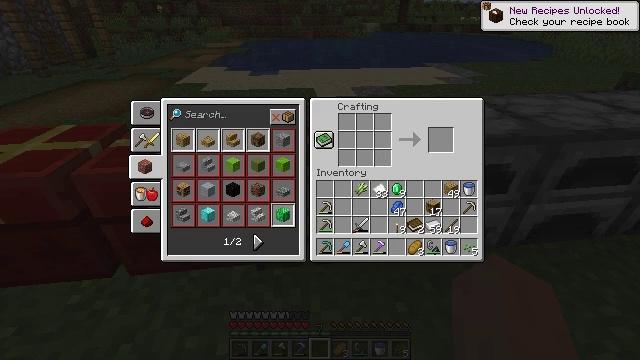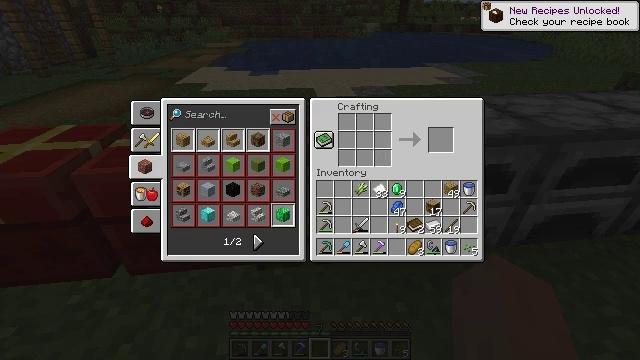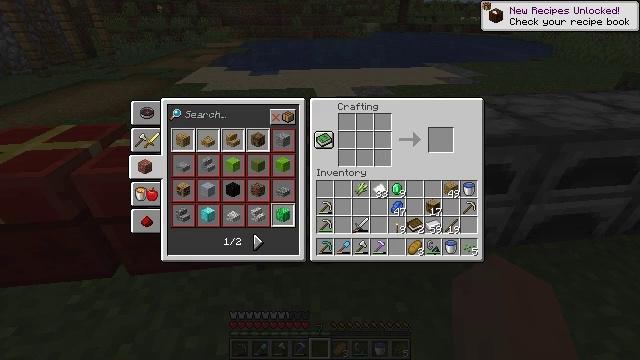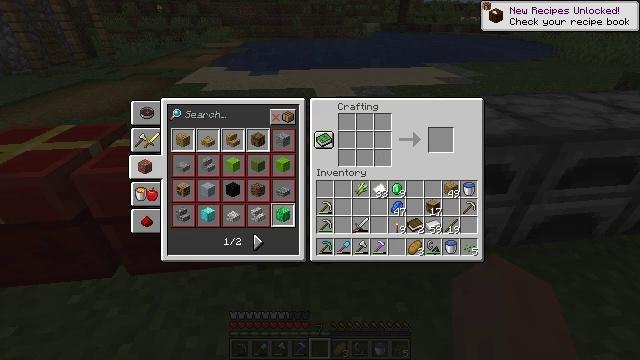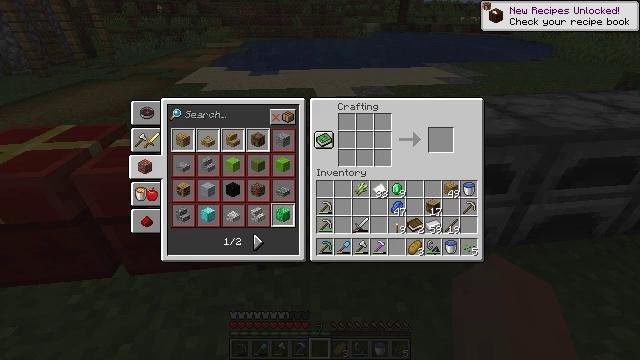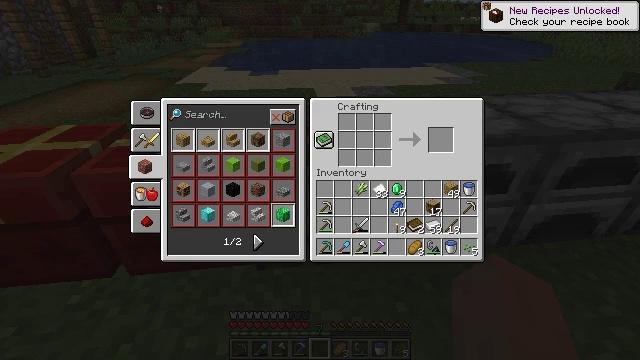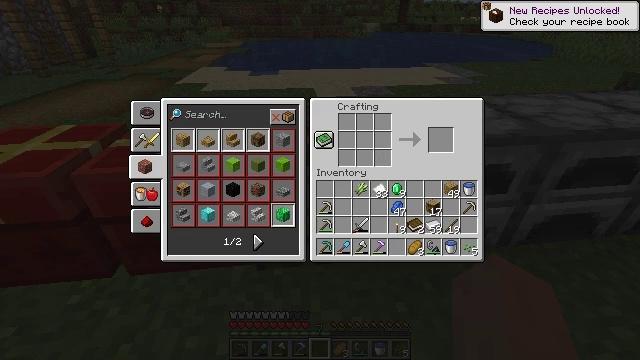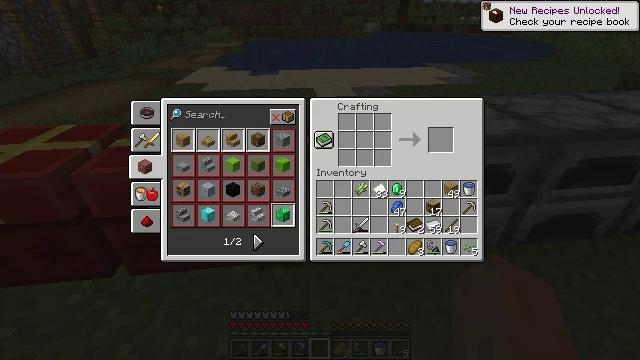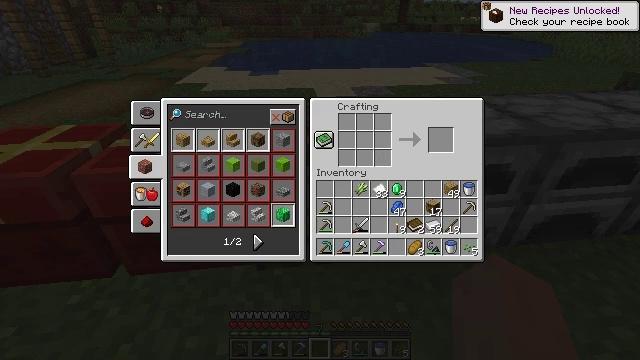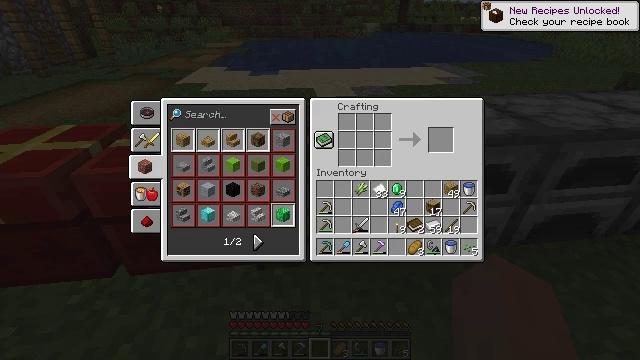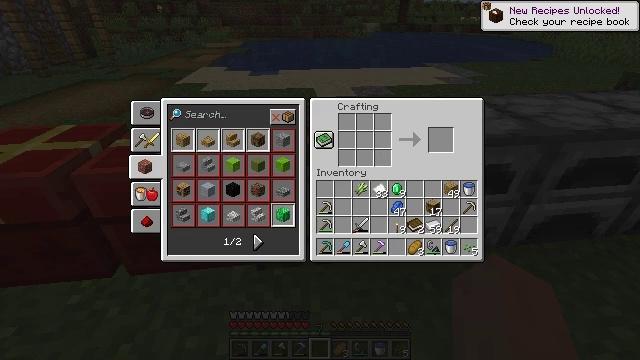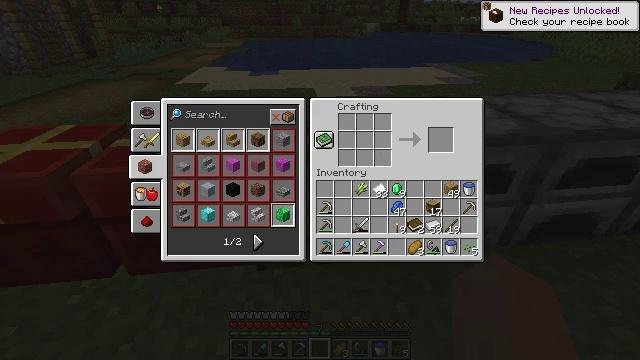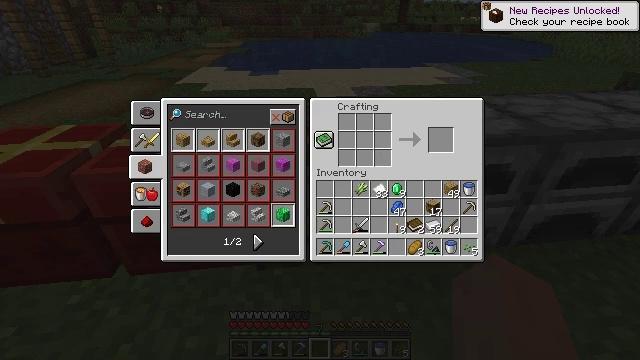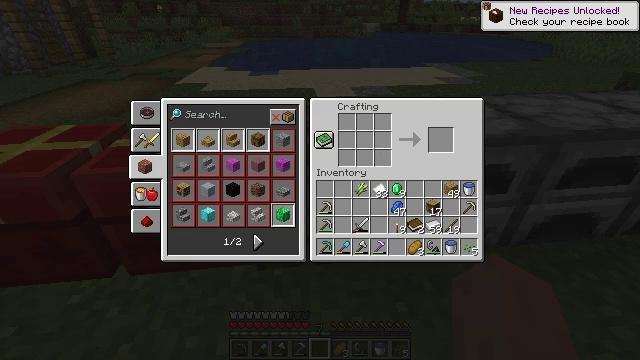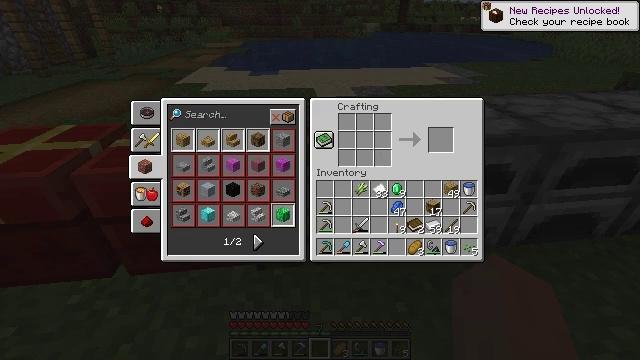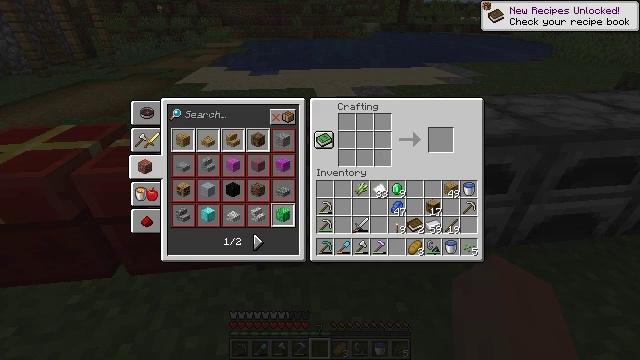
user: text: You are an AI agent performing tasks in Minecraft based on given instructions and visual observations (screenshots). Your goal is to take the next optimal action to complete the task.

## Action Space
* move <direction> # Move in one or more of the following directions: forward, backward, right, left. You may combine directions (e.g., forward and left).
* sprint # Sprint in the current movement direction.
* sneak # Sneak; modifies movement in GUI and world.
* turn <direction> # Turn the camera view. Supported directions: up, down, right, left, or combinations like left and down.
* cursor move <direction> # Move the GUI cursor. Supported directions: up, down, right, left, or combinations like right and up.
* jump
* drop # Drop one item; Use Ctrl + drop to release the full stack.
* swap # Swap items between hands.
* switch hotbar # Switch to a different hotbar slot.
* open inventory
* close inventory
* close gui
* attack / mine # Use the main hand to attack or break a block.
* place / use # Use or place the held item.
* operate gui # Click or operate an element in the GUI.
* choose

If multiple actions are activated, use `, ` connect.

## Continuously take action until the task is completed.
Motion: motion action
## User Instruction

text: Assemble paper and leather to create a book on the crafting table.
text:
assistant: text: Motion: no_op
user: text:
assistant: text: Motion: no_op
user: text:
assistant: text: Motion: no_op
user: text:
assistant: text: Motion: no_op
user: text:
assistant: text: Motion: no_op
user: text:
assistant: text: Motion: no_op
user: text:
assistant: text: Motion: no_op
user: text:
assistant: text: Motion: no_op
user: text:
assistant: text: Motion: cursor move down
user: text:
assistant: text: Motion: cursor move down
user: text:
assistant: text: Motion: no_op
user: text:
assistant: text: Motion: no_op
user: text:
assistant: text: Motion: no_op
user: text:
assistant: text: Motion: no_op
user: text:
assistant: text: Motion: no_op
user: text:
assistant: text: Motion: no_op
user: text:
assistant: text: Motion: no_op
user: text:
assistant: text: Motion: cursor move down
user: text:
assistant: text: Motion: no_op
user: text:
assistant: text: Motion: operate gui
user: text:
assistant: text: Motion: operate gui
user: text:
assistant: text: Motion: operate gui
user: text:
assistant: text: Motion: no_op
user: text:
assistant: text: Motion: no_op
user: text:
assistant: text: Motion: no_op
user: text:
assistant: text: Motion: cursor move right
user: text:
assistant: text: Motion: cursor move right and down
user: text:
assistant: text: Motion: cursor move right and down
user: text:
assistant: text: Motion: cursor move right
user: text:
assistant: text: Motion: cursor move right